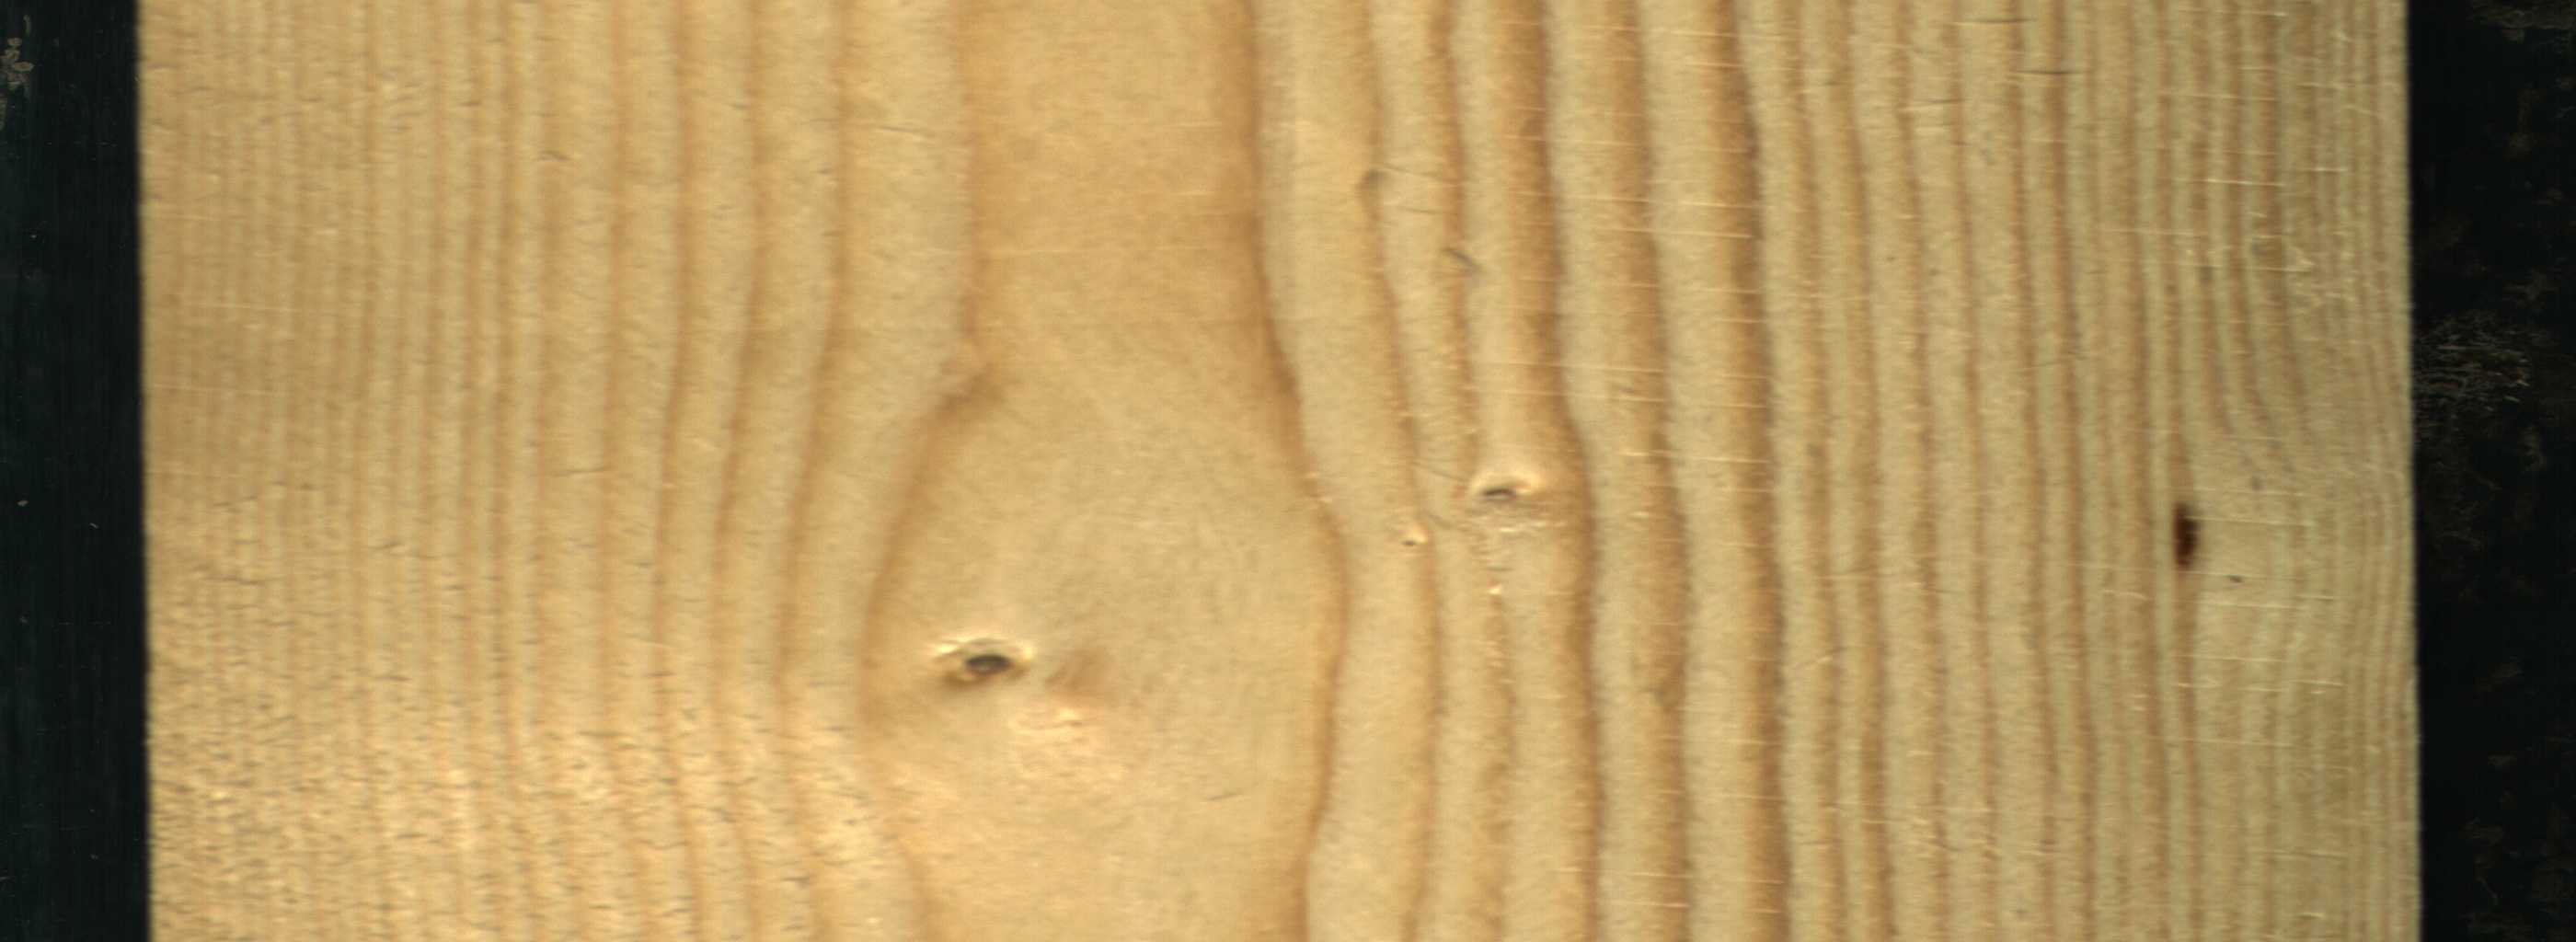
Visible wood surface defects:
resin
Live_Knot
Live_Knot